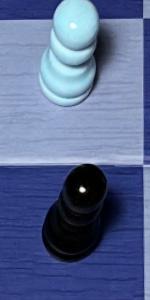
Label: Pawn_Black